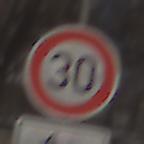
Verkehrszeichen: Geschwindigkeit30
Zusatzzeichen unten: HinweisDurchSinnbild19
Umgebung: Outdoor, Special
Tageszeit: MorningAfternoon
Wetter: Clear
Licht: Natural
Jahreszeit: Winter
Kontrast: HighContrast